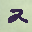
Label: 2